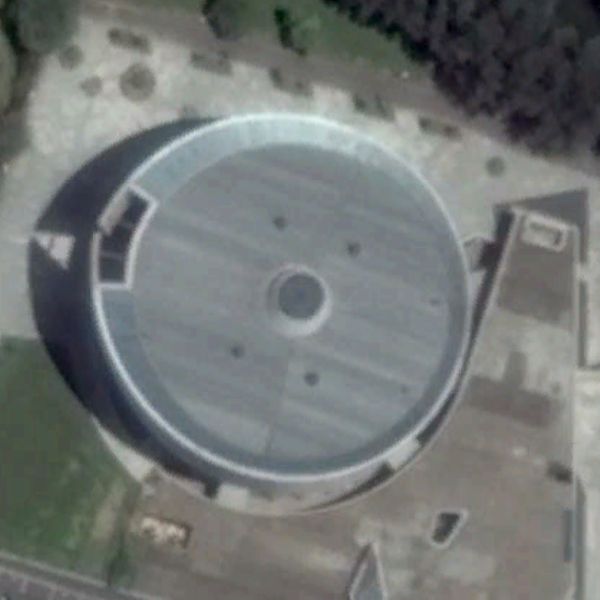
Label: Center